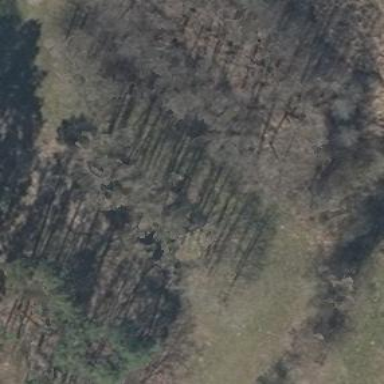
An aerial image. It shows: Forest area.